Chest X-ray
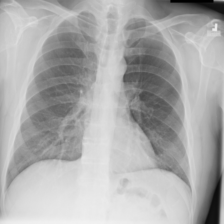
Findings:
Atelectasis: negative
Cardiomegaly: negative
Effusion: negative
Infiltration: negative
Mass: negative
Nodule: negative
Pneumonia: negative
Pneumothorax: negative
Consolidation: negative
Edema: negative
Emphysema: negative
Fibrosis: negative
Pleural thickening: negative
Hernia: negative